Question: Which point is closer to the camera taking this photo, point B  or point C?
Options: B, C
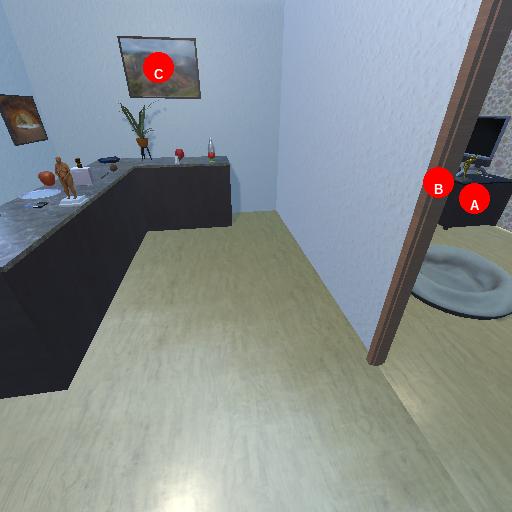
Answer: B